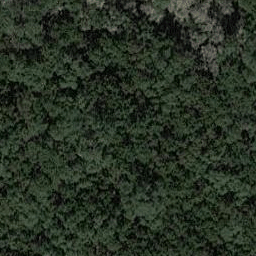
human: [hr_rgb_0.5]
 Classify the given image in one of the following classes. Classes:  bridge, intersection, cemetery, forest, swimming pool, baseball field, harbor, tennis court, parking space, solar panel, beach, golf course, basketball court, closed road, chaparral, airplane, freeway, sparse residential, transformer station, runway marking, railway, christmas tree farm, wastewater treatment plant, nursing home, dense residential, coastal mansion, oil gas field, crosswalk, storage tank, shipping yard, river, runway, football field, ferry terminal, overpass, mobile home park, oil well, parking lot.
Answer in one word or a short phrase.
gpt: forest